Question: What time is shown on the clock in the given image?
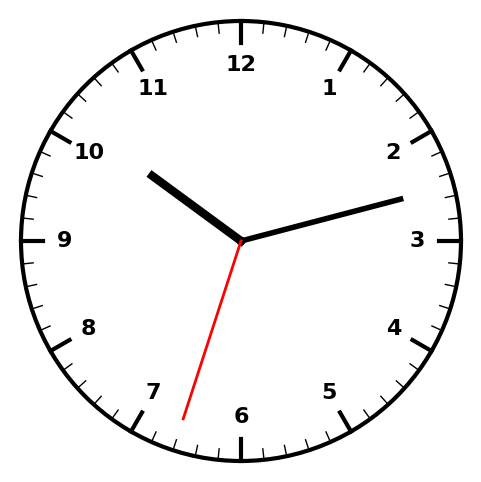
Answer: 10:12:33